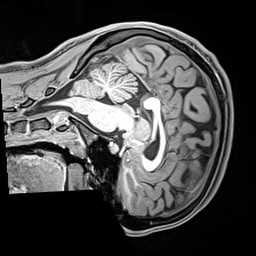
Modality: T1w
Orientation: sagittal
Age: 19
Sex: female
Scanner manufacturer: siemens
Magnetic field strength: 3 T
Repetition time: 2.4 s
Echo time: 0.00217 s